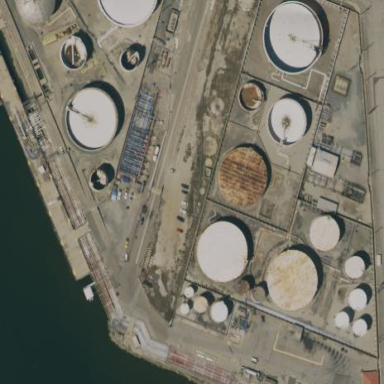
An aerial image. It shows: Oil depot within industrial area.